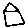
Label: house